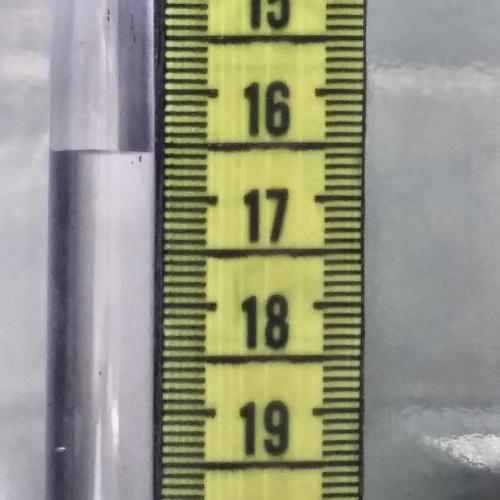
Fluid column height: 16.6 cm